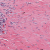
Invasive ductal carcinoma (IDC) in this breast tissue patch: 0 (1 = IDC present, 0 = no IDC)